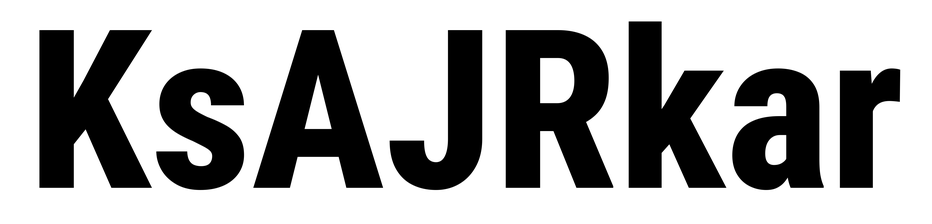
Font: Roboto_Condensed_ExtraBold